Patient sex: M
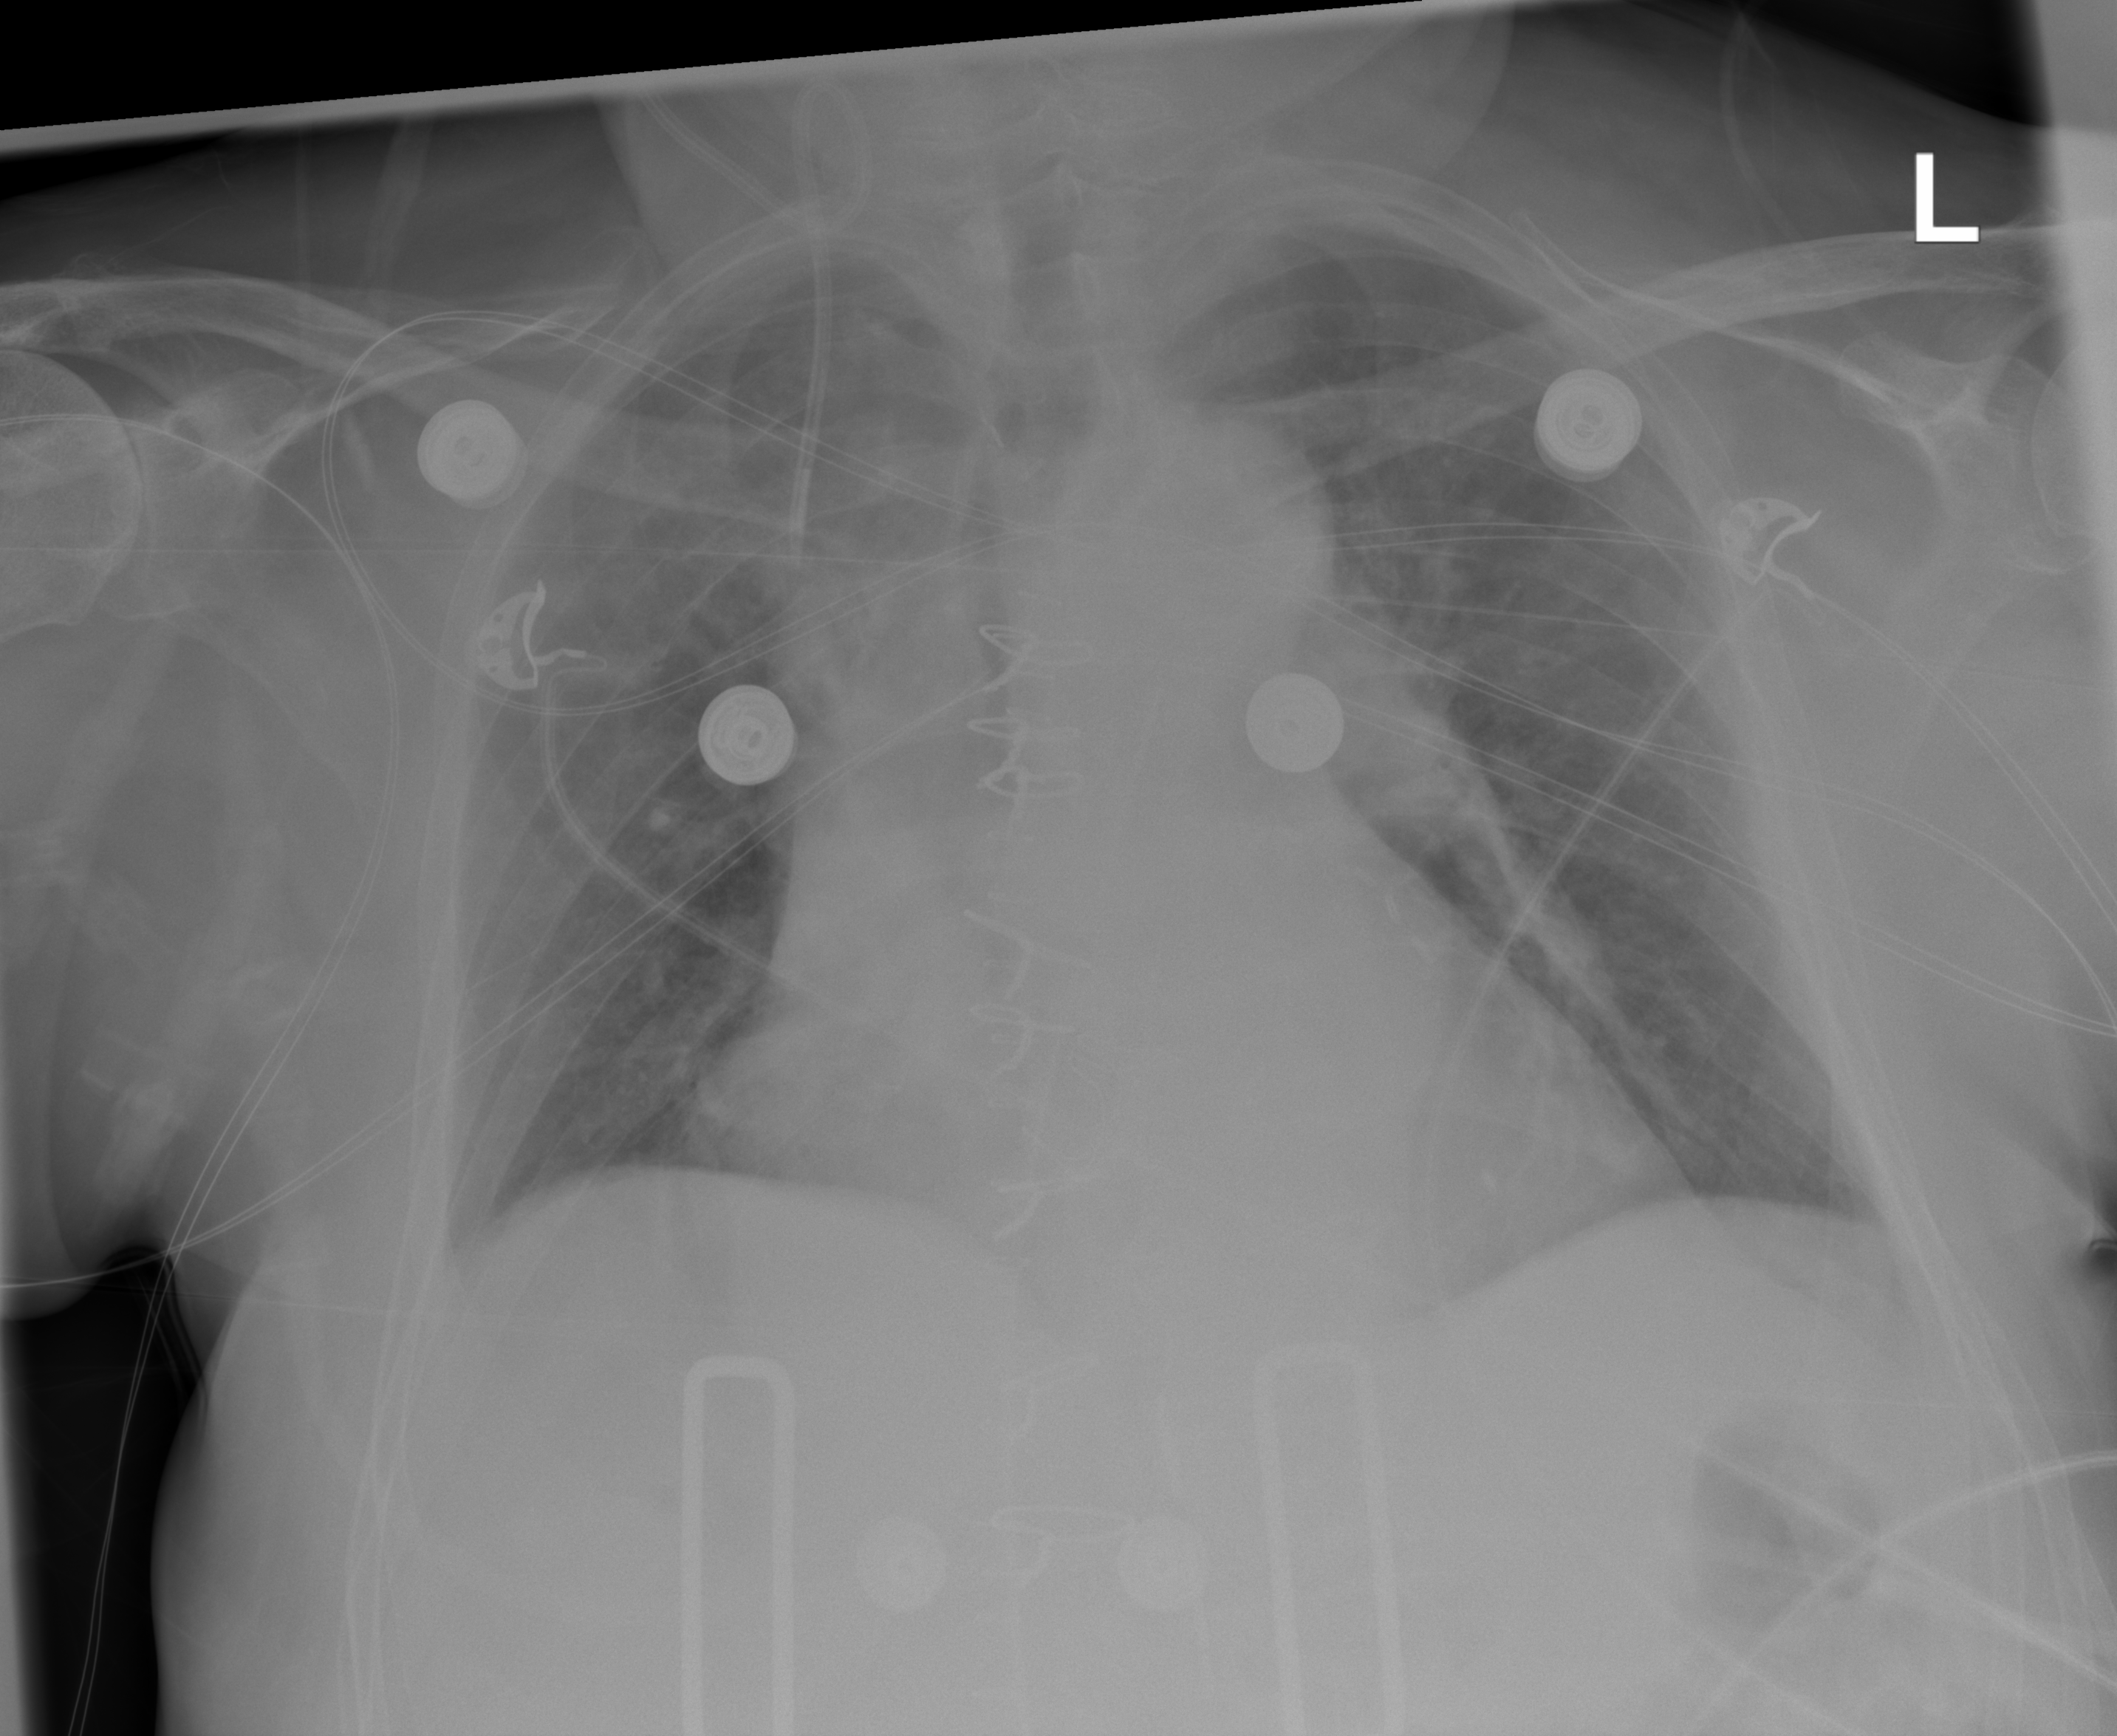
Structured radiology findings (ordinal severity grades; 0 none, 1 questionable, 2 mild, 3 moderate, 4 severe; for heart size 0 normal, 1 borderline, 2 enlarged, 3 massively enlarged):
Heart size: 2
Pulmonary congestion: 0
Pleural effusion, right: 0
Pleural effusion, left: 0
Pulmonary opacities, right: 0
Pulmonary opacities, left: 0
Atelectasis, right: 0
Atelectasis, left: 0